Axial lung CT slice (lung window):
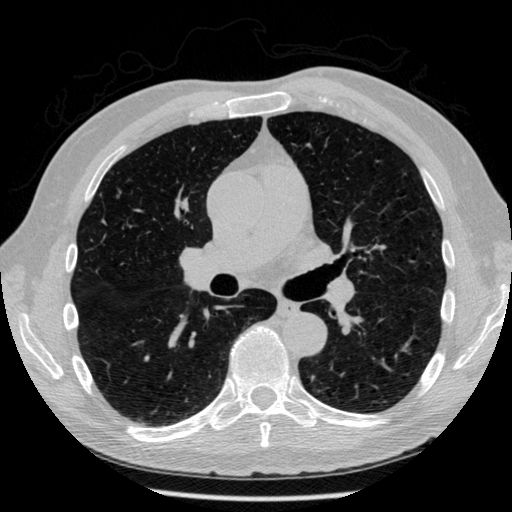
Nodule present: no